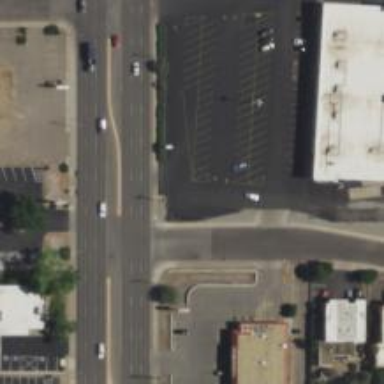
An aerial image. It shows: Unmarked crossing on the road.